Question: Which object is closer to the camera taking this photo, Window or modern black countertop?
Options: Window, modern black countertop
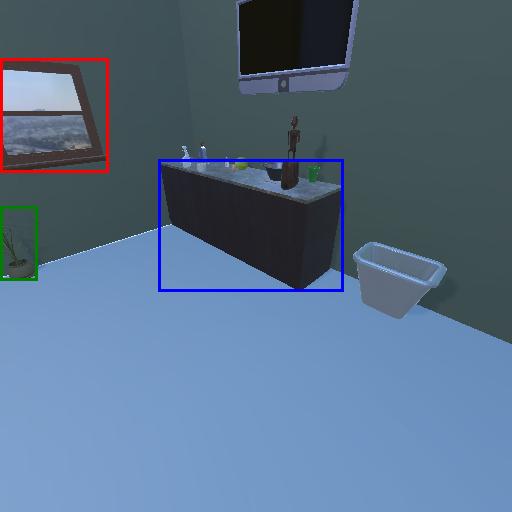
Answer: Window